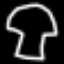
Label: mushroom